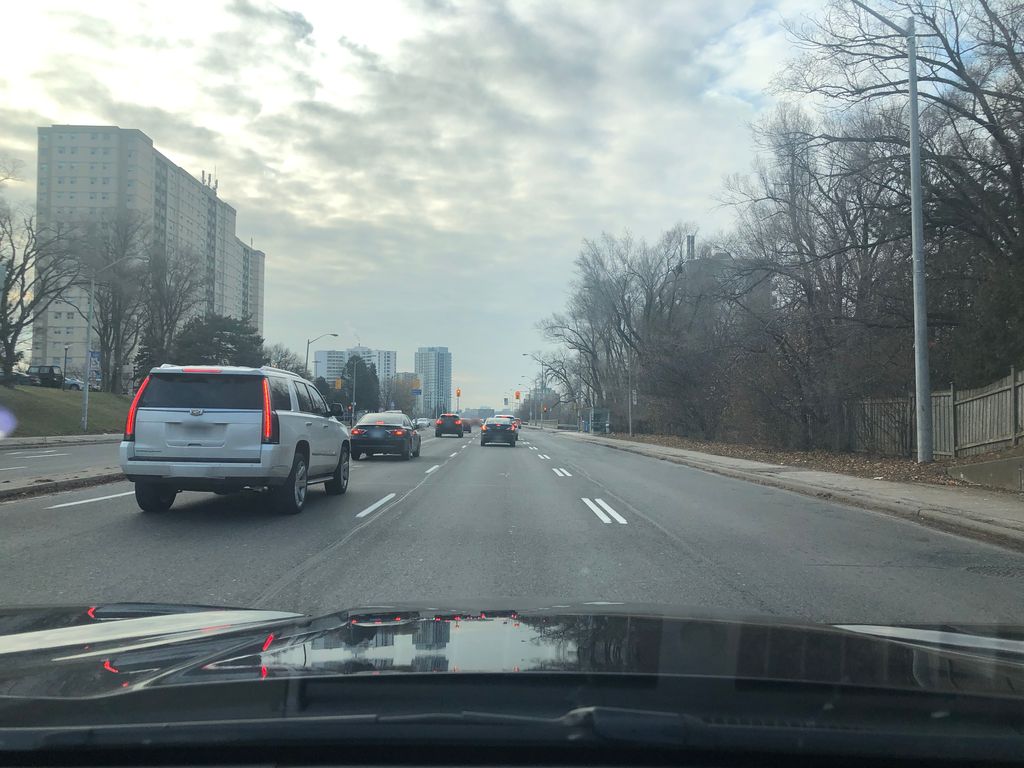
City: toronto